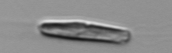
Label: Chrysochromulina